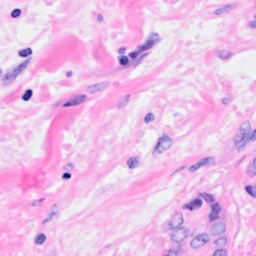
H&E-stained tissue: Breast